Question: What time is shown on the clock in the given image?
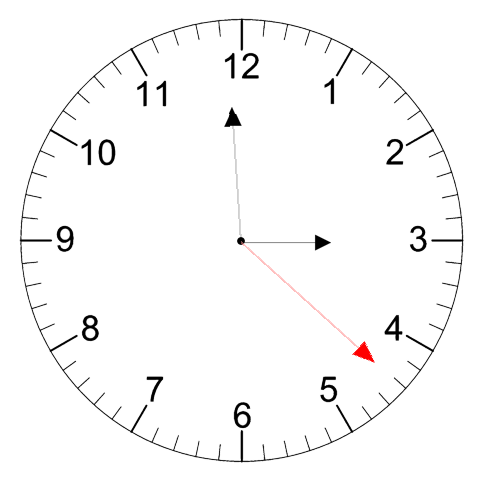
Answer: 02:59:22